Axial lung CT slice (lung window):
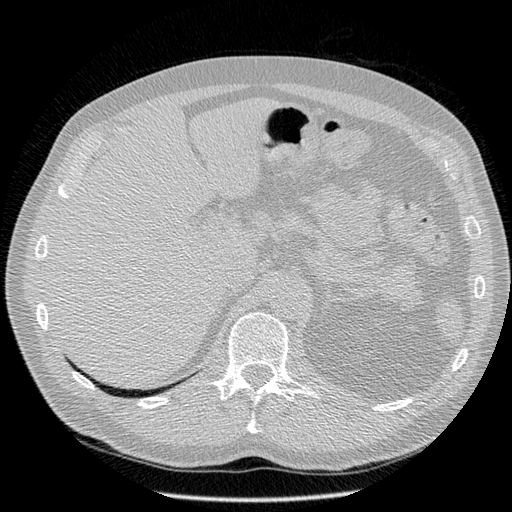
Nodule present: no